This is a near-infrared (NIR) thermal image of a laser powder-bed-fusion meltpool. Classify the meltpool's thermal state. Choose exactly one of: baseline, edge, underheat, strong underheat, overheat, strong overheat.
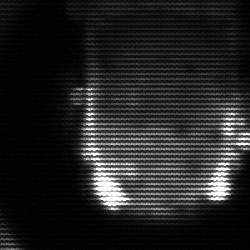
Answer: baseline